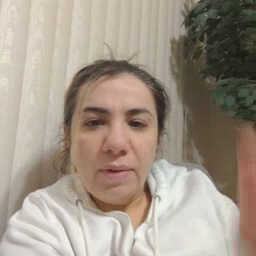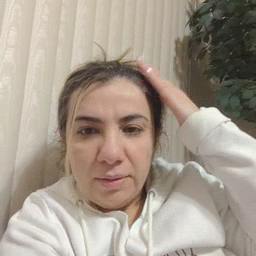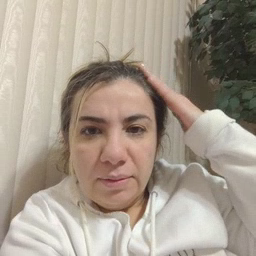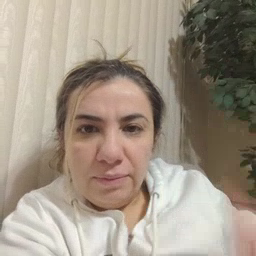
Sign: hat